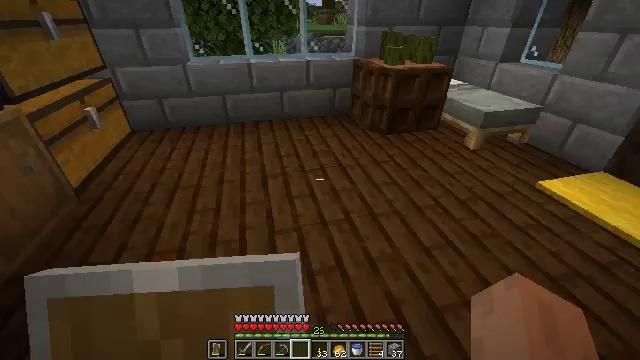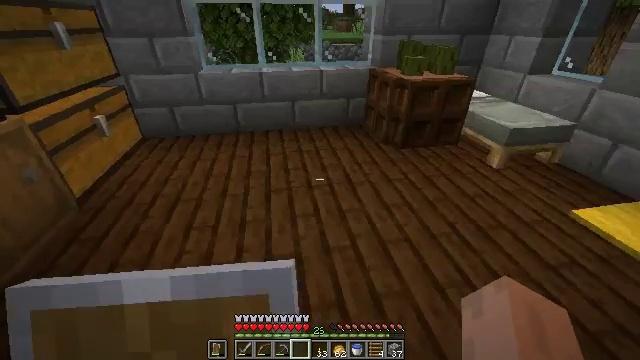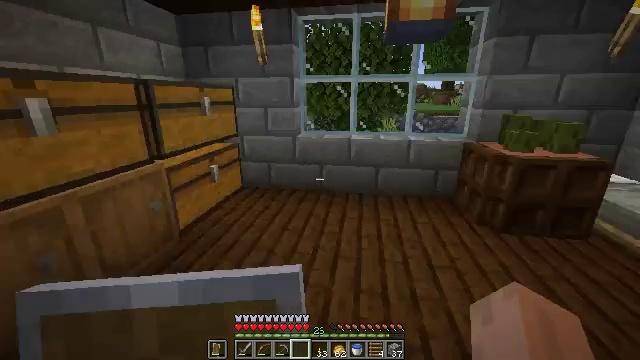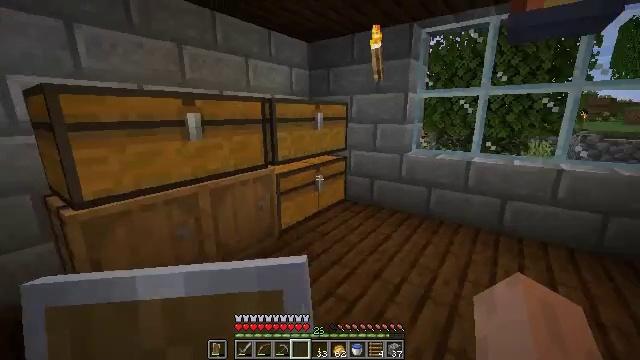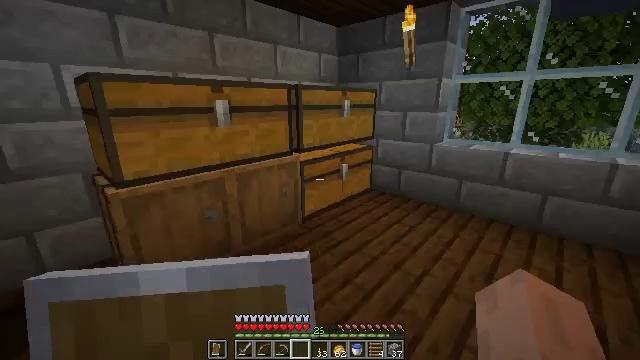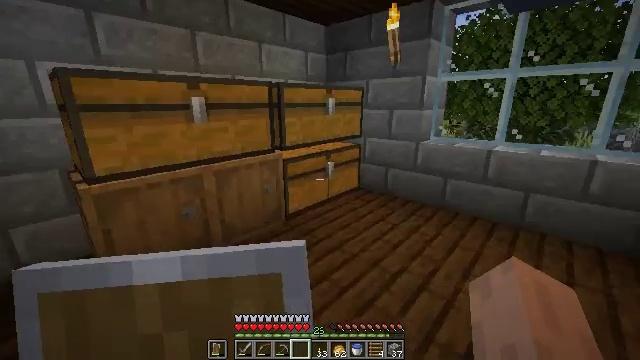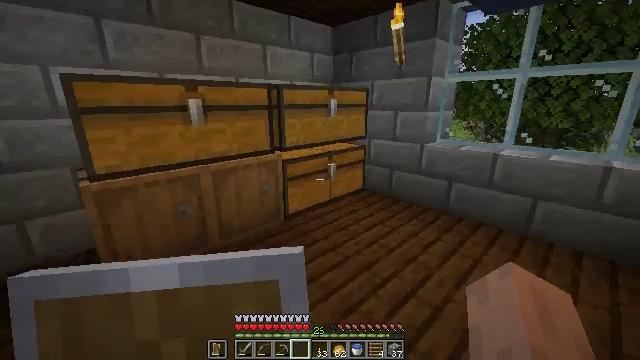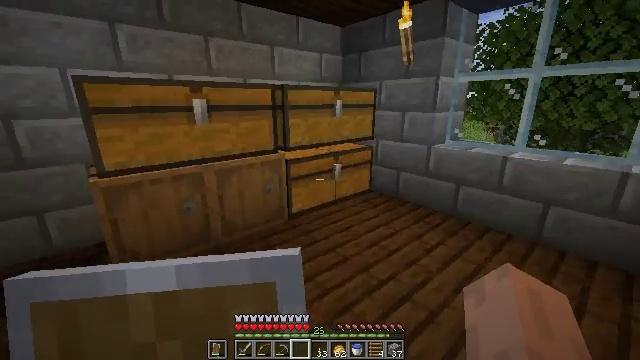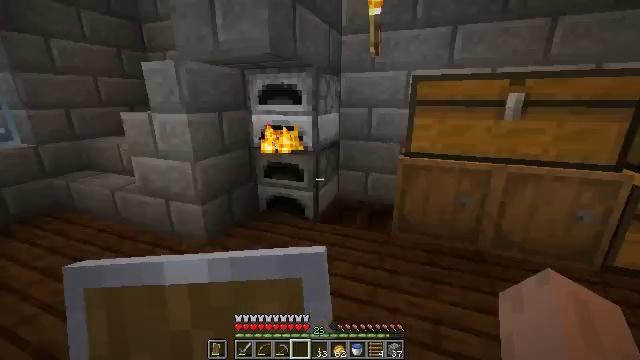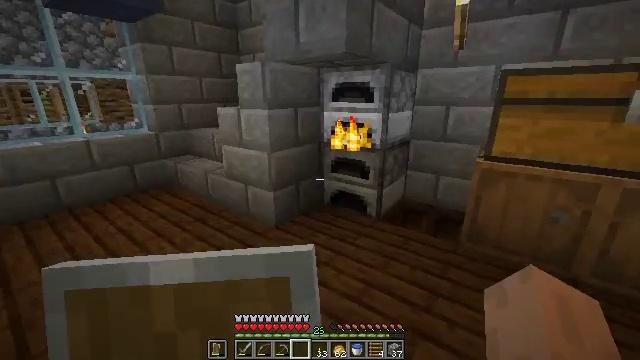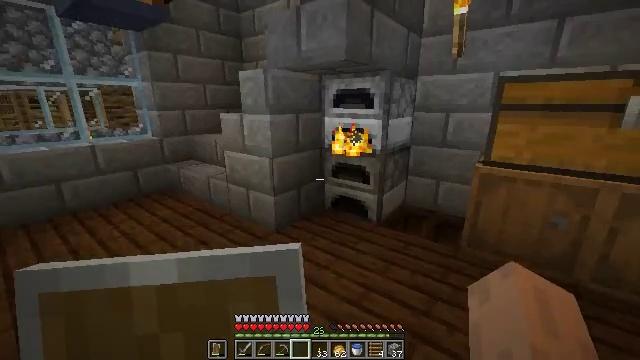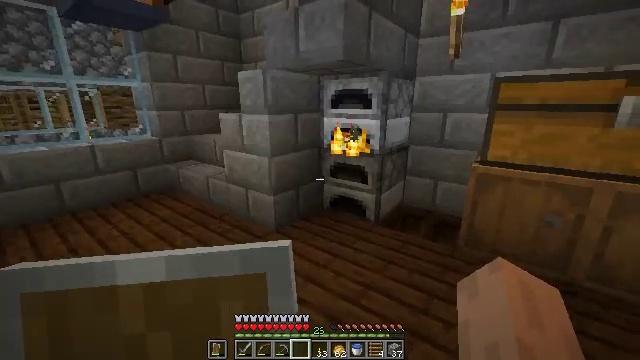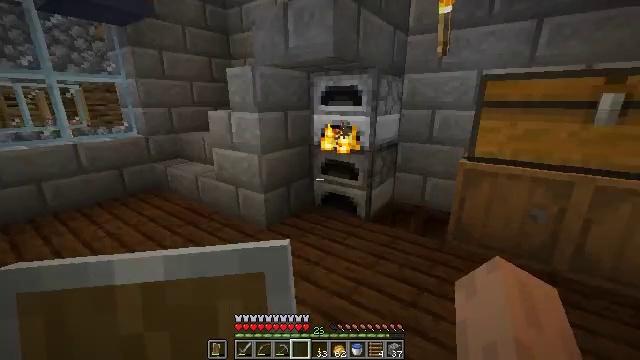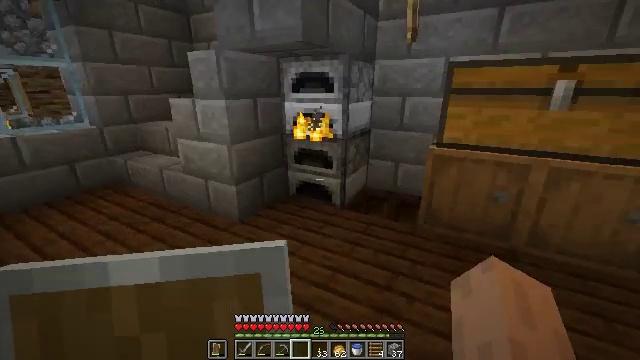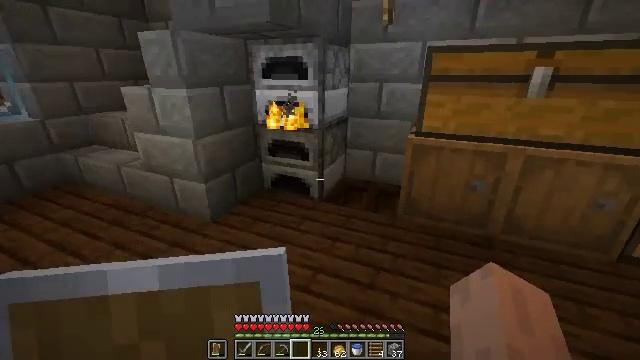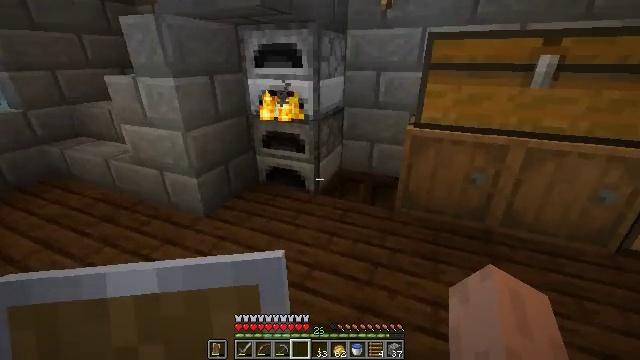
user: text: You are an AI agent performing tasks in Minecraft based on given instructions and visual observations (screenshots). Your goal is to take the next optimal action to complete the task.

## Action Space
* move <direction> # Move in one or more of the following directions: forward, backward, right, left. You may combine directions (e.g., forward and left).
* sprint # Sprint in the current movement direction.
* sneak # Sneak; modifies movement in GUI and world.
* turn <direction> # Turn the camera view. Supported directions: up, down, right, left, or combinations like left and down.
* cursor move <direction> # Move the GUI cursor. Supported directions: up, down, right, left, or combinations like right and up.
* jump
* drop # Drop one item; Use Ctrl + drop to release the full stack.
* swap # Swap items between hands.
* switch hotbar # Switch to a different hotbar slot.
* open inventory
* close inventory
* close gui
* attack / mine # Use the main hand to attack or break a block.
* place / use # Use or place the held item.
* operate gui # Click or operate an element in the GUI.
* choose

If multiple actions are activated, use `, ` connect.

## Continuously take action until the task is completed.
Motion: motion action
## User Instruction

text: Heat cobblestone in the furnace to get stone.
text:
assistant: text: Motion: move forward and move right, turn left and up
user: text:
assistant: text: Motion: move forward and move right, turn left and up
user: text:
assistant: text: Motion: move right, turn left and up
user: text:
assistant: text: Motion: move right, turn left and down
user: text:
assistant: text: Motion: move right
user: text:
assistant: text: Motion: move right, turn left
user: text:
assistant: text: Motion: turn left
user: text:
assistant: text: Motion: turn left
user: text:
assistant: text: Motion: turn left
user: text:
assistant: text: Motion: turn up
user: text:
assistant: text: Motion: no_op
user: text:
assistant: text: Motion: turn right
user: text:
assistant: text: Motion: move forward, turn right and down
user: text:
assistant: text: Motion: move forward, turn right and down
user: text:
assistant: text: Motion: move forward, turn down
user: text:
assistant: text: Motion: move forward and move left, turn right and down
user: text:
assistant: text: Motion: move forward and move left, turn right and down
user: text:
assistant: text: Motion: move forward, turn right and down
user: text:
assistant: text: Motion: move forward, turn right
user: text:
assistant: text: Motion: move forward, turn right
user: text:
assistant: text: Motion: use / place
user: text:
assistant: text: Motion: use / place
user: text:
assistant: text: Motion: no_op
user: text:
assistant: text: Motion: no_op
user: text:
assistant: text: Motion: no_op
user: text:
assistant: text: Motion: no_op
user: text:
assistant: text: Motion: turn right and down
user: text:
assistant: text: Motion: move back
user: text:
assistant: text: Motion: move back
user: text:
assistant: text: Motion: move back, turn left